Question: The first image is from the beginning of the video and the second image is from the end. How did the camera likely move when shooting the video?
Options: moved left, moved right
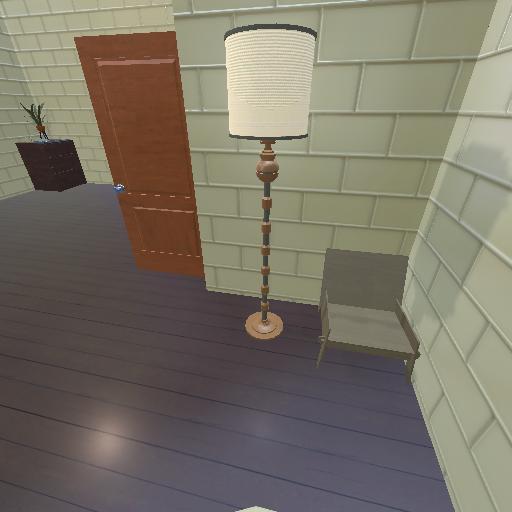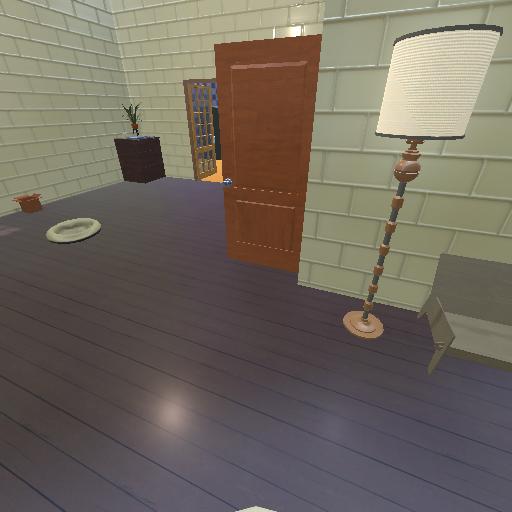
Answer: moved left